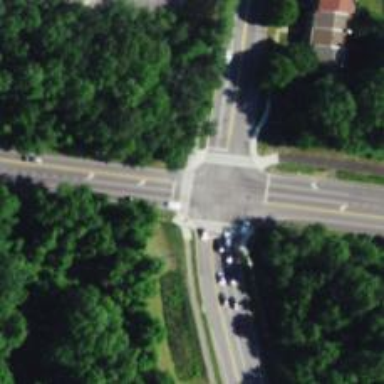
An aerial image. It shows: Crossing on cycleway.